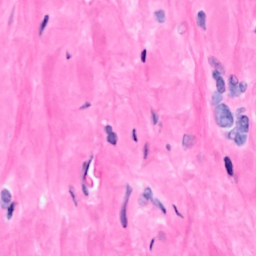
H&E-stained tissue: Breast